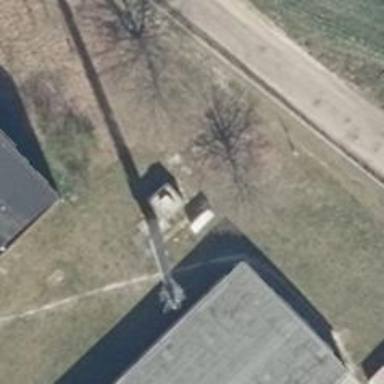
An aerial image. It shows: Mast structure.